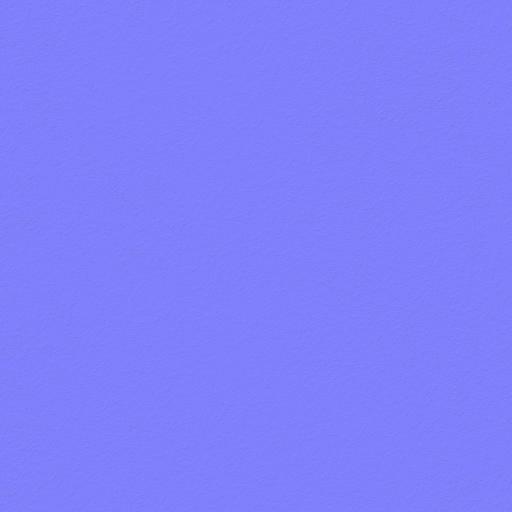
countertop granite